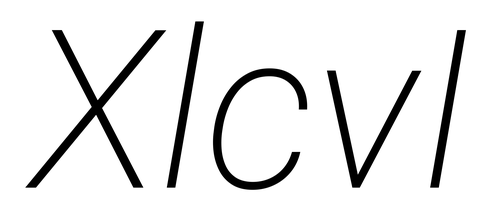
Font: Roboto-Italic_ExtraLight_Italic